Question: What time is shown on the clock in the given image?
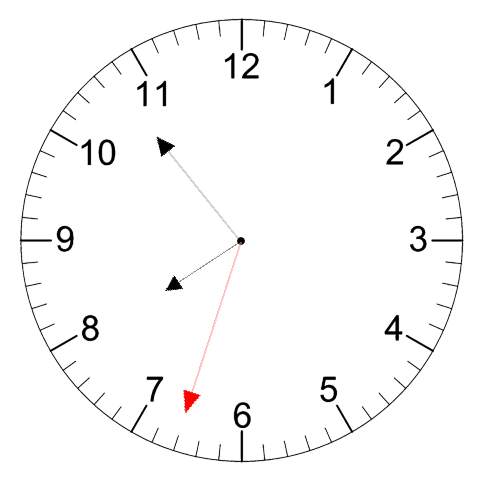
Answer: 07:53:33